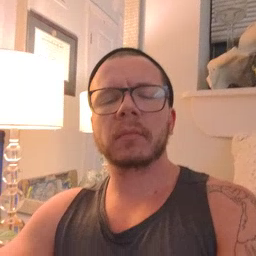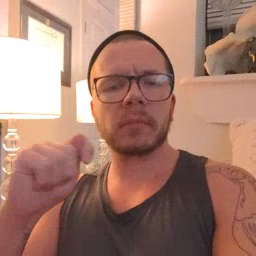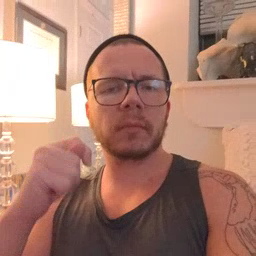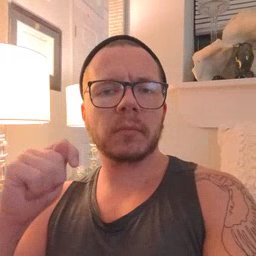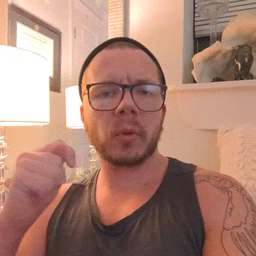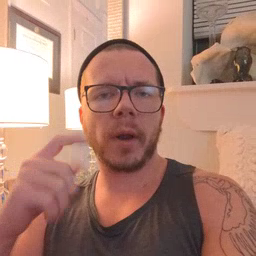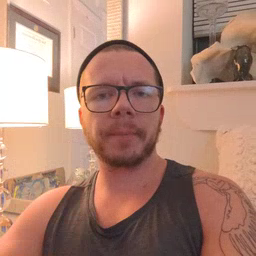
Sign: toy